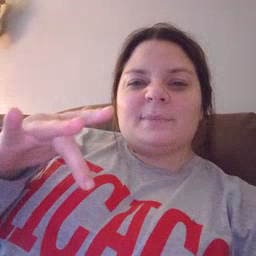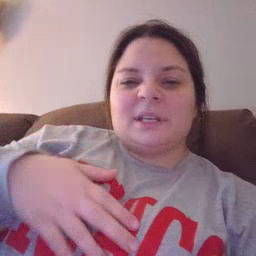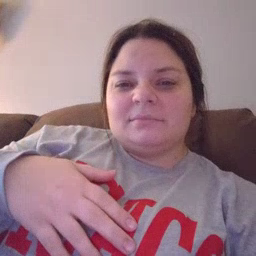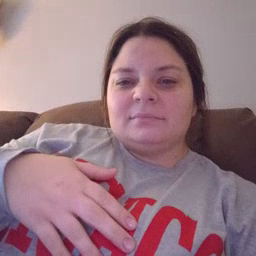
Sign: empty